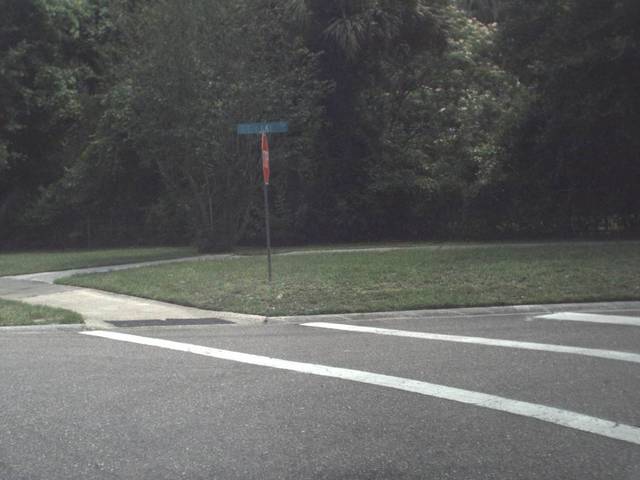
Region: United States
Coordinates: 29.775, -82.035